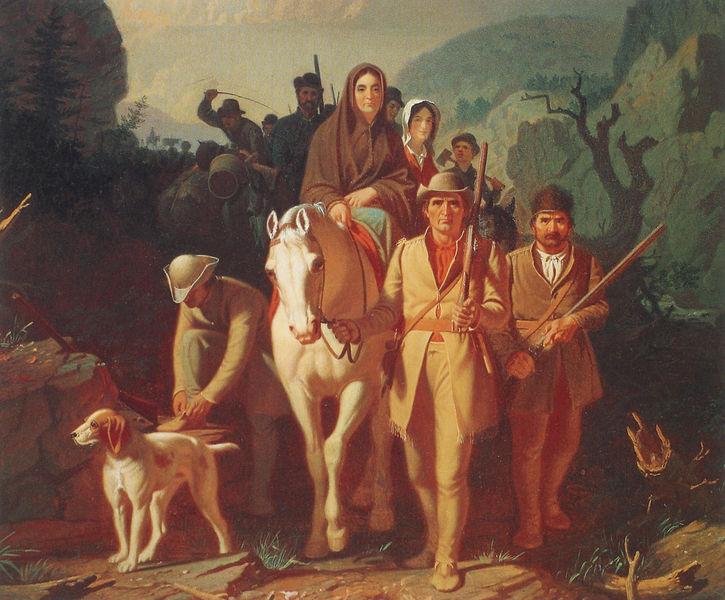
Titel: The Emigration of Daniel Boone
Künstler: George Caleb Bingham
Institution: St. Louis, Washington University Gallery of Art
Schlagwörter: berg, gemälde, mann, frauen, landschaft, bunt, frau, hüte, männer, hund, weg, bild, natur, schulter, pferd, reiten, ritt, gepäck, berge, zug, schlucht, ausflug, romantik, soldaten, korb, deutsch, rit, wandern, waffen, soldat, waffe, peitsche, dreispitz, jagd, marsch, schimmel, jäger, gewehr, jagdhund, gewehre, eimer, heimkehr, eskorte, peitsche+korb